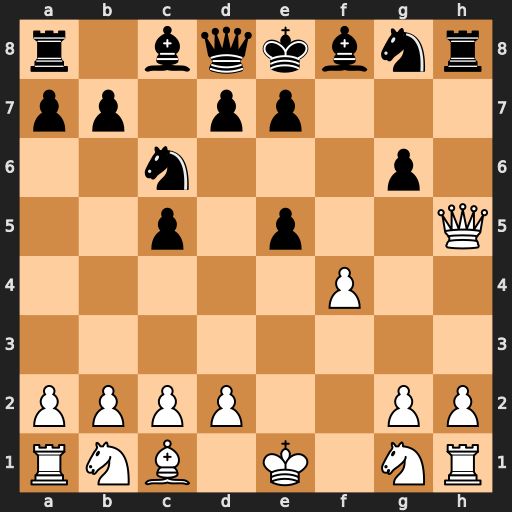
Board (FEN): r1bqkbnr/pp1pp3/2n3p1/2p1p2Q/5P2/8/PPPP2PP/RNB1K1NR
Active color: w
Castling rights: KQkq
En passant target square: -
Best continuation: Qxg6#